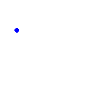
Particle: pion